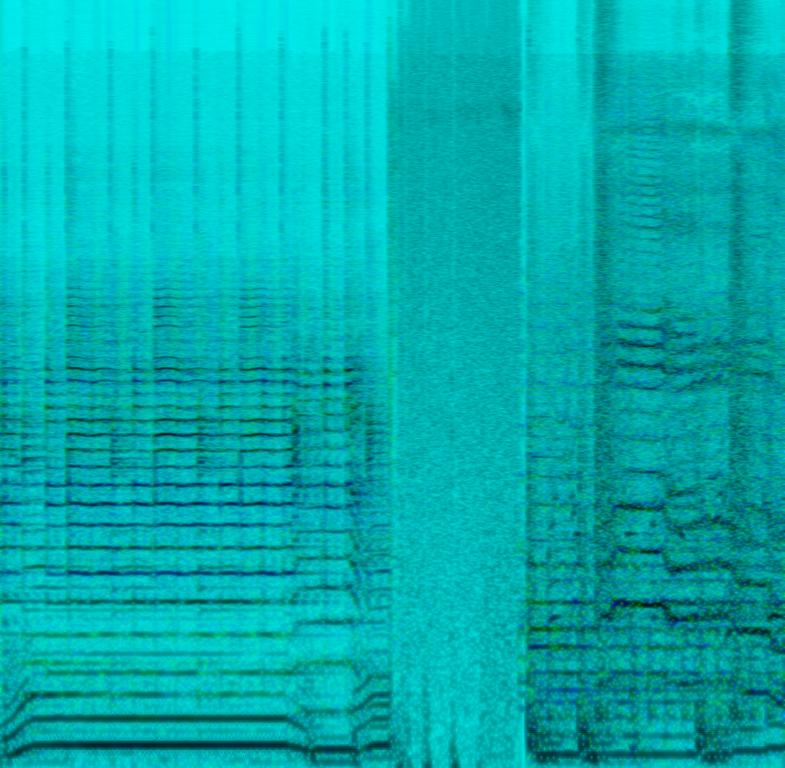
The song is an instrumental with separate audio tracks. The tempos are medium with female vocals, backup  singers, groovy drum rhythms, keyboard harmony, guitar accompaniment and various percussive hits. The song is energetic and exciting. The song is an ad jingle for a software product. The audio quality is poor with hissing tones.